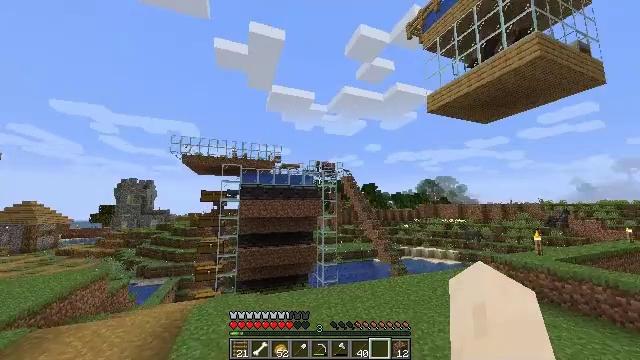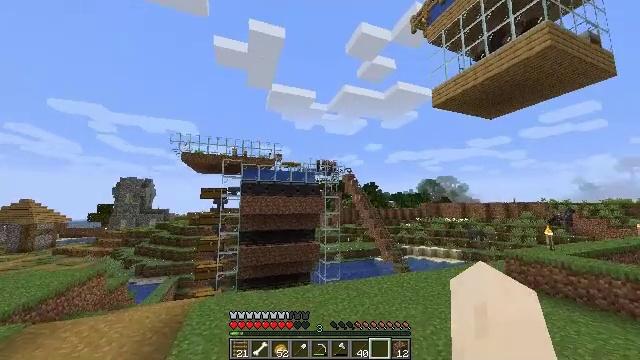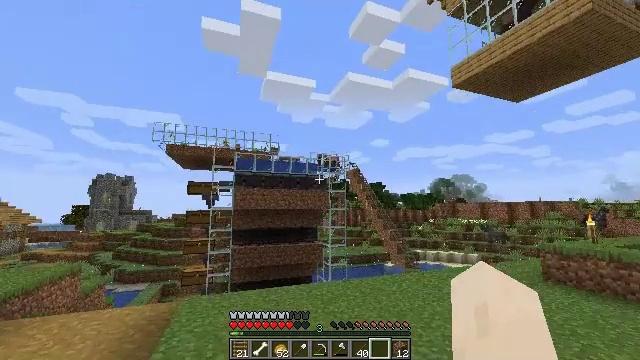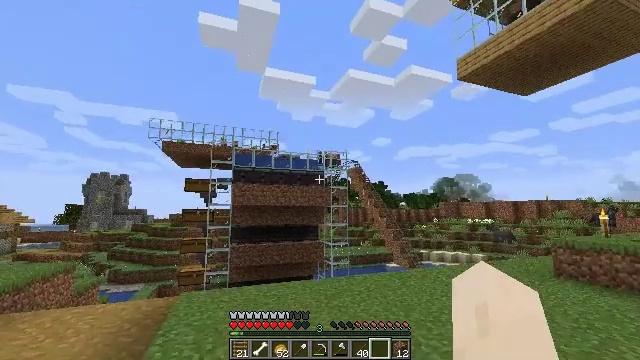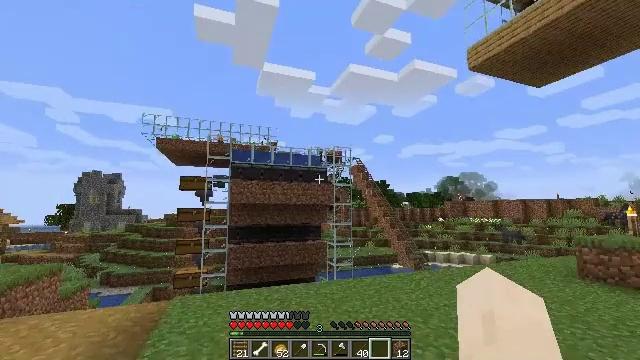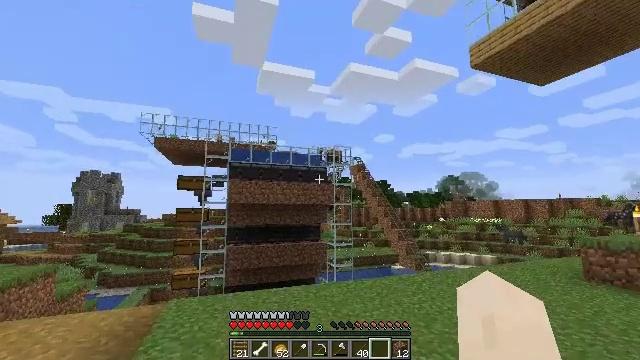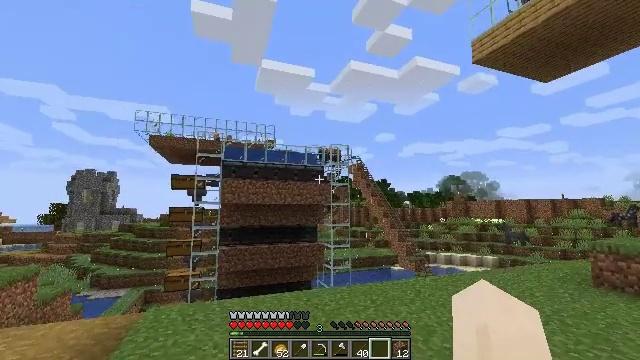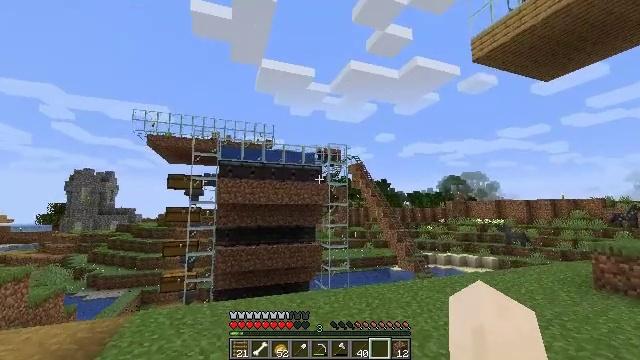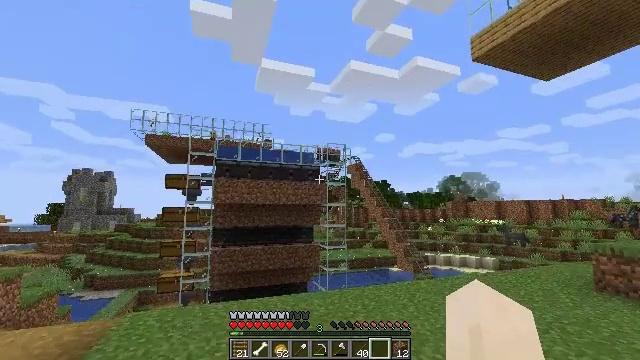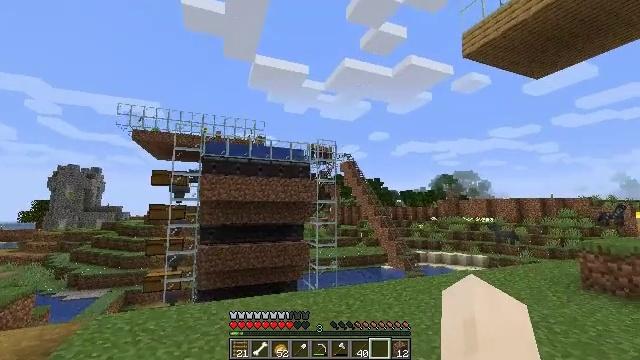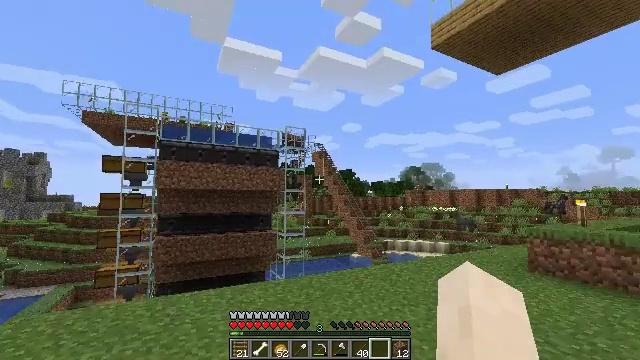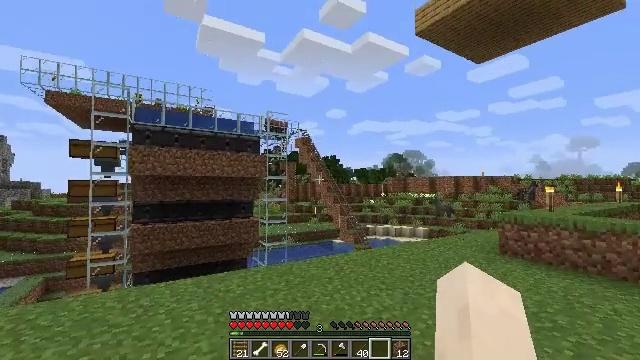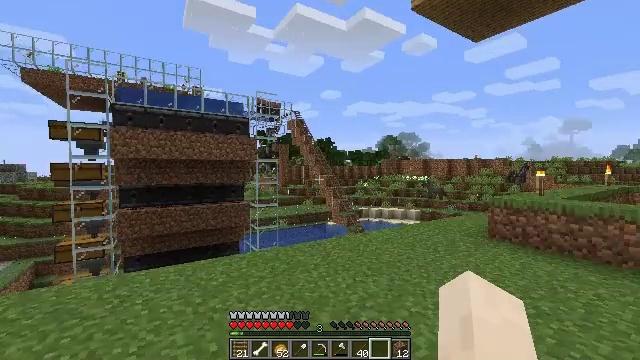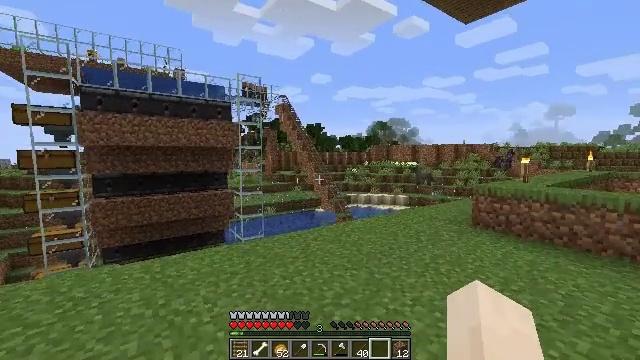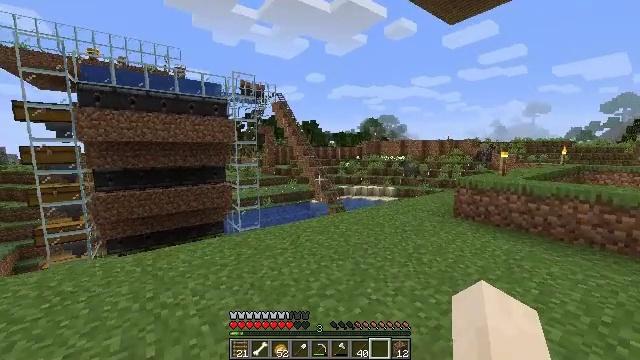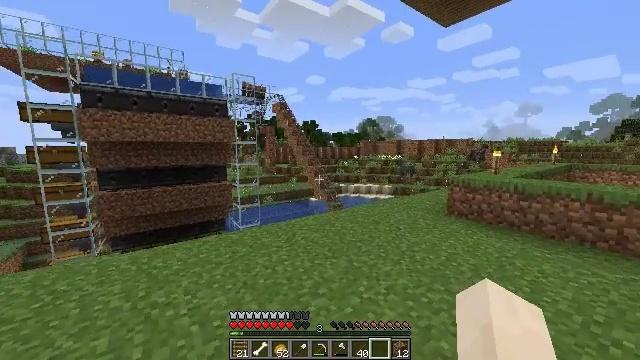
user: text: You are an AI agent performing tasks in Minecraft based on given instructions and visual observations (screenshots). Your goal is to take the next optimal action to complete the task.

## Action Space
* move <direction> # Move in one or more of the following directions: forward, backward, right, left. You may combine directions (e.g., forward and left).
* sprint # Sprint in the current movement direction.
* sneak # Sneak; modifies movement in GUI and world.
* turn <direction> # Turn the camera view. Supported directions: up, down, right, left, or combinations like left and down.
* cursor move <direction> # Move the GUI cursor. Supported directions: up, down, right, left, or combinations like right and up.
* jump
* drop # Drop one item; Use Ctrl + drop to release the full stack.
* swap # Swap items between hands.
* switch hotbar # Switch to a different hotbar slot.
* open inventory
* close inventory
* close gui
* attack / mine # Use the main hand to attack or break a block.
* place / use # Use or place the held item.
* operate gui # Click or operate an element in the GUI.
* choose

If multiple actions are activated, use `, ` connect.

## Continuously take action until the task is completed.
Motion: motion action
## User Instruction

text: Polish the andesite into polished andesite at the crafting table.
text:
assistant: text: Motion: no_op
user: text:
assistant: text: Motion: move right
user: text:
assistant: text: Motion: move forward and move right
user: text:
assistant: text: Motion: move forward and move right
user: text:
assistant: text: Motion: move forward and move right
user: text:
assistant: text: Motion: move forward and move right
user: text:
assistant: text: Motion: move forward and move right
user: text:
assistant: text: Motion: move forward and move right
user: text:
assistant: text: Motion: move forward and move right, turn right
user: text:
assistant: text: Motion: move forward and move right, turn right and down
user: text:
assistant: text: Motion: move forward and move right, turn right and down
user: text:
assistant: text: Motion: move forward and move right, turn right and down
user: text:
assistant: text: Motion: move forward and move right, sprint, turn right and down
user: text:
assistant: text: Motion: move forward and move right, sprint, turn right and down
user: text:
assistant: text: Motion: move forward and move right, sprint
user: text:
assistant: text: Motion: move forward and move right, sprint
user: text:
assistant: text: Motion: move forward and move right
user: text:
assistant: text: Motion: move forward and move right
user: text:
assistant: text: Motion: move forward
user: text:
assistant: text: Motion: no_op
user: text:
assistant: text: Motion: no_op
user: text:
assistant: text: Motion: no_op
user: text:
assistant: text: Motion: no_op
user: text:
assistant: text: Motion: no_op
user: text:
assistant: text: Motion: no_op
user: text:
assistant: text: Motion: no_op
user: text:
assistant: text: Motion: no_op
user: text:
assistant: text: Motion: no_op
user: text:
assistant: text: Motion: no_op
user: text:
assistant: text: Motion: no_op